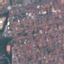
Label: Residential